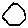
Label: hexagon